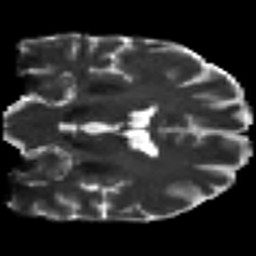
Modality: T2w
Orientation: coronal
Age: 37
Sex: male
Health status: ill
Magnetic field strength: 3 T
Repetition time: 9 s
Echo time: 0.093 s